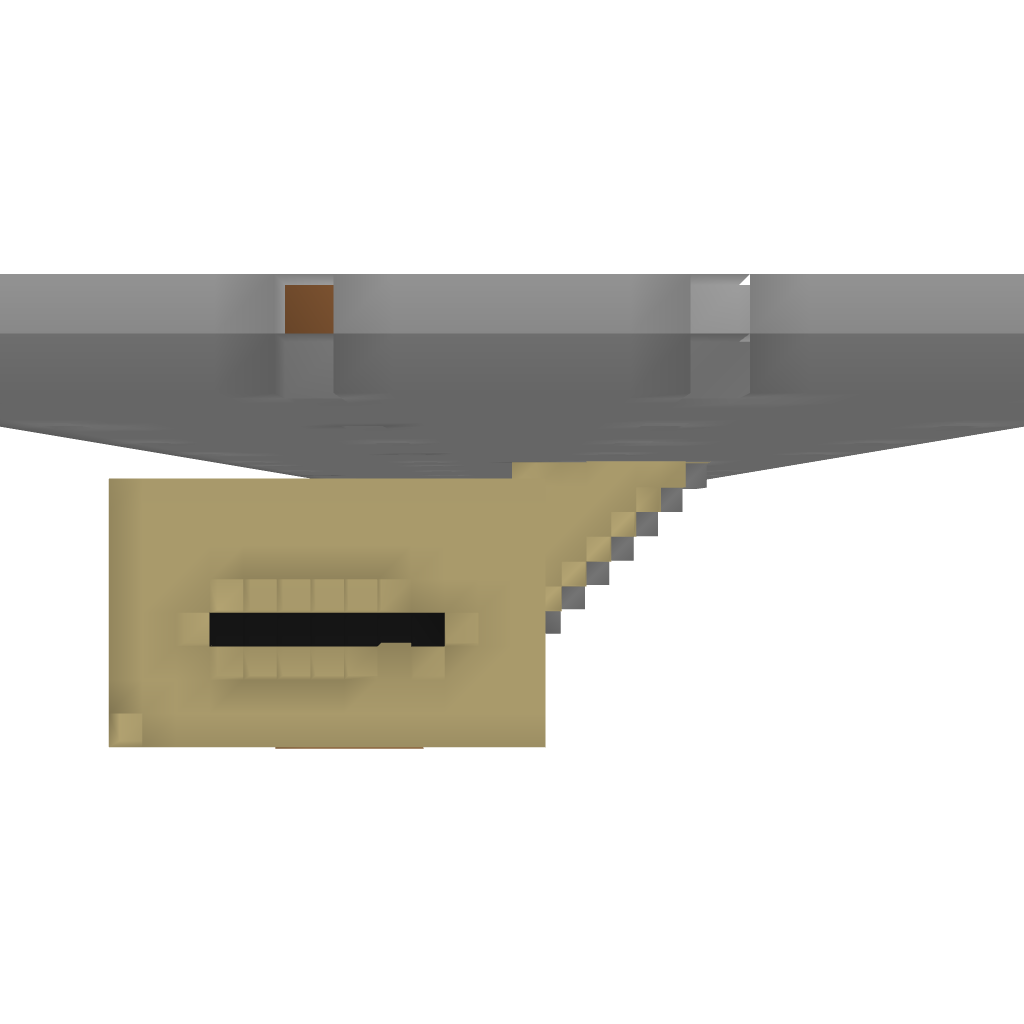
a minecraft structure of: Awesome and Epic Storage Base